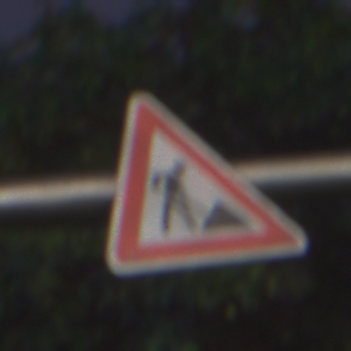
Verkehrszeichen: Arbeitsstelle
Umgebung: Outdoor, Suburban
Tageszeit: Night
Wetter: PartlyCloudy
Licht: Artificial
Jahreszeit: NotSpecified
Kontrast: HighContrast